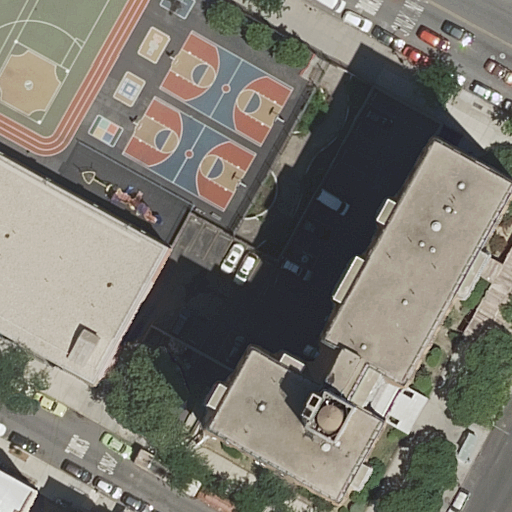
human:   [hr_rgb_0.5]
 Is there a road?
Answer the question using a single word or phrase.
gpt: yes

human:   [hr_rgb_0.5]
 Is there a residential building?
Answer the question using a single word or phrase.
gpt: yes

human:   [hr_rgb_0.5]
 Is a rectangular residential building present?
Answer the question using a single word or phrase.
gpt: no

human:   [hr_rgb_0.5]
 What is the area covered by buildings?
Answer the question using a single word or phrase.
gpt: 4509m2

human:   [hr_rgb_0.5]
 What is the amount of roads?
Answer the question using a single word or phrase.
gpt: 3

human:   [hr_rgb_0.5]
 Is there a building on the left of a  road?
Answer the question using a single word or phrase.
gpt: yes

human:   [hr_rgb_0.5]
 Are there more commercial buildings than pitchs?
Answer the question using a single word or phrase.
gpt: no

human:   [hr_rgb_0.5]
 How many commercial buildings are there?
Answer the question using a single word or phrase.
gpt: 0

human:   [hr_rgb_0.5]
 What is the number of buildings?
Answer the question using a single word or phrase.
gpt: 3

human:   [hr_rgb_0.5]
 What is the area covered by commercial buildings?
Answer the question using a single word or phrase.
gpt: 0m2

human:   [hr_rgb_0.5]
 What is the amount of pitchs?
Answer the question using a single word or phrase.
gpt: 1

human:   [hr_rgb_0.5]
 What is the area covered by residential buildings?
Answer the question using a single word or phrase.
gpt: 1499m2

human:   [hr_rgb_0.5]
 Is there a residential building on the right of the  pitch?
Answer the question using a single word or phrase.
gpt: yes

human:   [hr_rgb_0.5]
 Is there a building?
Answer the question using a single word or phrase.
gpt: yes

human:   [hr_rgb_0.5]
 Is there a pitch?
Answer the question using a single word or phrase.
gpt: yes

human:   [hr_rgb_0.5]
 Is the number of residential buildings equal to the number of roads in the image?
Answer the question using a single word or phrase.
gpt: no

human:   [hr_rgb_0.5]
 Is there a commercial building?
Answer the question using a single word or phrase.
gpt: no

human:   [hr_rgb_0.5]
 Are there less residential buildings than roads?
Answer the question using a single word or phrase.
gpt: yes

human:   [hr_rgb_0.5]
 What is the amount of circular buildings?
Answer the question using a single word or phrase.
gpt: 0

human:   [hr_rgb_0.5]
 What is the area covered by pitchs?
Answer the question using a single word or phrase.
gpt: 894m2

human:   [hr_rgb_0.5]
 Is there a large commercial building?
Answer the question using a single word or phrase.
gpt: no

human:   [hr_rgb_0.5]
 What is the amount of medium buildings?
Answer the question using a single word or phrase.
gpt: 0

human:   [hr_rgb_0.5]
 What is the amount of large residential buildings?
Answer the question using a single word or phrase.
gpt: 1

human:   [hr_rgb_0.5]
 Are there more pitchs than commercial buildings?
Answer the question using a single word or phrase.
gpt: yes

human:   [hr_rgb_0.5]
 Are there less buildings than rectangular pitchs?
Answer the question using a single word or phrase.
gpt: no

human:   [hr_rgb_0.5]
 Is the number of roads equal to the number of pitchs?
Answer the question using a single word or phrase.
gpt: no

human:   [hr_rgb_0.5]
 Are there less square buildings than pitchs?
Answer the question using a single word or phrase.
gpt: yes

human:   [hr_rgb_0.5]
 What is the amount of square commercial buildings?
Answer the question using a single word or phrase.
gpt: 0

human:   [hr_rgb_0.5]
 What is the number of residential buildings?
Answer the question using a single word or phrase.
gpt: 2

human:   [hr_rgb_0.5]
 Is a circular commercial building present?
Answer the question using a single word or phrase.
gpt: no

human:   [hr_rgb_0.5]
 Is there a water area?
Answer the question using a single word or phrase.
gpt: no

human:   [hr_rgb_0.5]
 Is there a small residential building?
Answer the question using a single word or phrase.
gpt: yes

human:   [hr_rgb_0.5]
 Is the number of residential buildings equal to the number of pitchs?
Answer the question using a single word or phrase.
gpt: no

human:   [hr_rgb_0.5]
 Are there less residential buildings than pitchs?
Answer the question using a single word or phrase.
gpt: no

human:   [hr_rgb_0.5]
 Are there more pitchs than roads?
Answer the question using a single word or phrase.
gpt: no

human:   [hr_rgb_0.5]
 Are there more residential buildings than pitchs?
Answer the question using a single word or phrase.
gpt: yes

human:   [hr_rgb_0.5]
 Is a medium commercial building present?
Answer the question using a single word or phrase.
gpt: no

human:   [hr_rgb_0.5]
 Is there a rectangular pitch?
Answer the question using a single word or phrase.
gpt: yes

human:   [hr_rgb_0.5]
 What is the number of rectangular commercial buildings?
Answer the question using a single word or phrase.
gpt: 0

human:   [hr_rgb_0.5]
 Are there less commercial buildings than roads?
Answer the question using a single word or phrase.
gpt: yes

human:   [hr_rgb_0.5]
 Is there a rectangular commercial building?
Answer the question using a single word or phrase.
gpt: no

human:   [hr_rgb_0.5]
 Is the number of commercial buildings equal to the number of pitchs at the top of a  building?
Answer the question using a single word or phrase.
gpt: no

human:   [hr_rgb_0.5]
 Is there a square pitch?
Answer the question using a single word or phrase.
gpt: no

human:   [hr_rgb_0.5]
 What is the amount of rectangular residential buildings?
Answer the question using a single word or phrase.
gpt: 0

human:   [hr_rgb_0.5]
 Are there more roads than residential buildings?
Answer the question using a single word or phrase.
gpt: yes

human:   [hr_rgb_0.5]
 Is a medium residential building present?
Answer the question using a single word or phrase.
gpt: no

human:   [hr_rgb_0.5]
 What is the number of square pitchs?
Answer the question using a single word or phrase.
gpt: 0

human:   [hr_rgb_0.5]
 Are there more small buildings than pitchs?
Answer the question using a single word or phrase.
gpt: no

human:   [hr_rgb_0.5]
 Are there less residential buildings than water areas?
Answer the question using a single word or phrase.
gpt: no

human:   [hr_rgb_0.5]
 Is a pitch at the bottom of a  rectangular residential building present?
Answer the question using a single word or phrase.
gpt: no

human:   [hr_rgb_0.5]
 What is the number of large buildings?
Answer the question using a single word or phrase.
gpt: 2

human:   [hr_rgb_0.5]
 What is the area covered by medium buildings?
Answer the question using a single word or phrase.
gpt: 0m2

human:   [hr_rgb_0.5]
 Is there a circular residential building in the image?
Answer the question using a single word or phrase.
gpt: no

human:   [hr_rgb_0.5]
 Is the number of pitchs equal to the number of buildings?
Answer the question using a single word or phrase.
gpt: no

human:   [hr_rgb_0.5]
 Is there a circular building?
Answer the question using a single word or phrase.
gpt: no

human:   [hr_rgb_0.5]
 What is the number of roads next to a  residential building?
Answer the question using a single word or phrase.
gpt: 3

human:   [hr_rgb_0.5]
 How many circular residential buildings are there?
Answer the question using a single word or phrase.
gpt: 0

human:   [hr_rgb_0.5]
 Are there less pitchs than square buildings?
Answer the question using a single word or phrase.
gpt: no

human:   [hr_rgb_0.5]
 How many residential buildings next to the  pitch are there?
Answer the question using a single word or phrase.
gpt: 2

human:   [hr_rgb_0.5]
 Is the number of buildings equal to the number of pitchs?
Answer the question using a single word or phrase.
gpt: no

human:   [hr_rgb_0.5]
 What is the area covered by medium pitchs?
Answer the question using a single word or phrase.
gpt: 0m2

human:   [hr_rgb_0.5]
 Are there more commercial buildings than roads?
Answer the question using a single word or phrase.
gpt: no

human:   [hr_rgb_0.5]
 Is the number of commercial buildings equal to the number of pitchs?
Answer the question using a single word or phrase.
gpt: no

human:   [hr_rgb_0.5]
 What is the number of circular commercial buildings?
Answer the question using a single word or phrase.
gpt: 0